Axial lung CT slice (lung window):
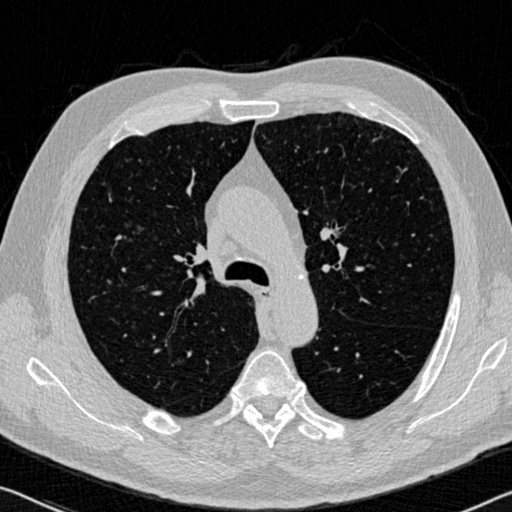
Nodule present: no